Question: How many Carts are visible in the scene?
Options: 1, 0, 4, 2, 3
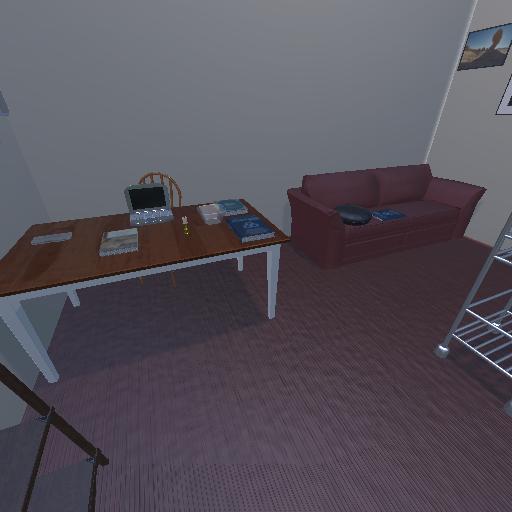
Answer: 1